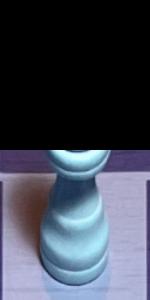
Label: Queen_White